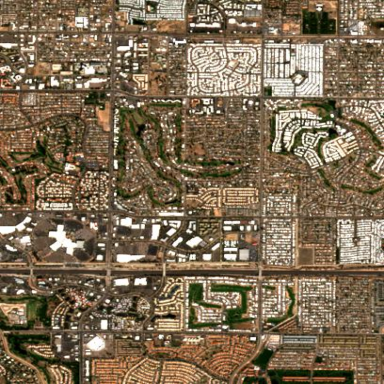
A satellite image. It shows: Residential area consisting of single-family homes.